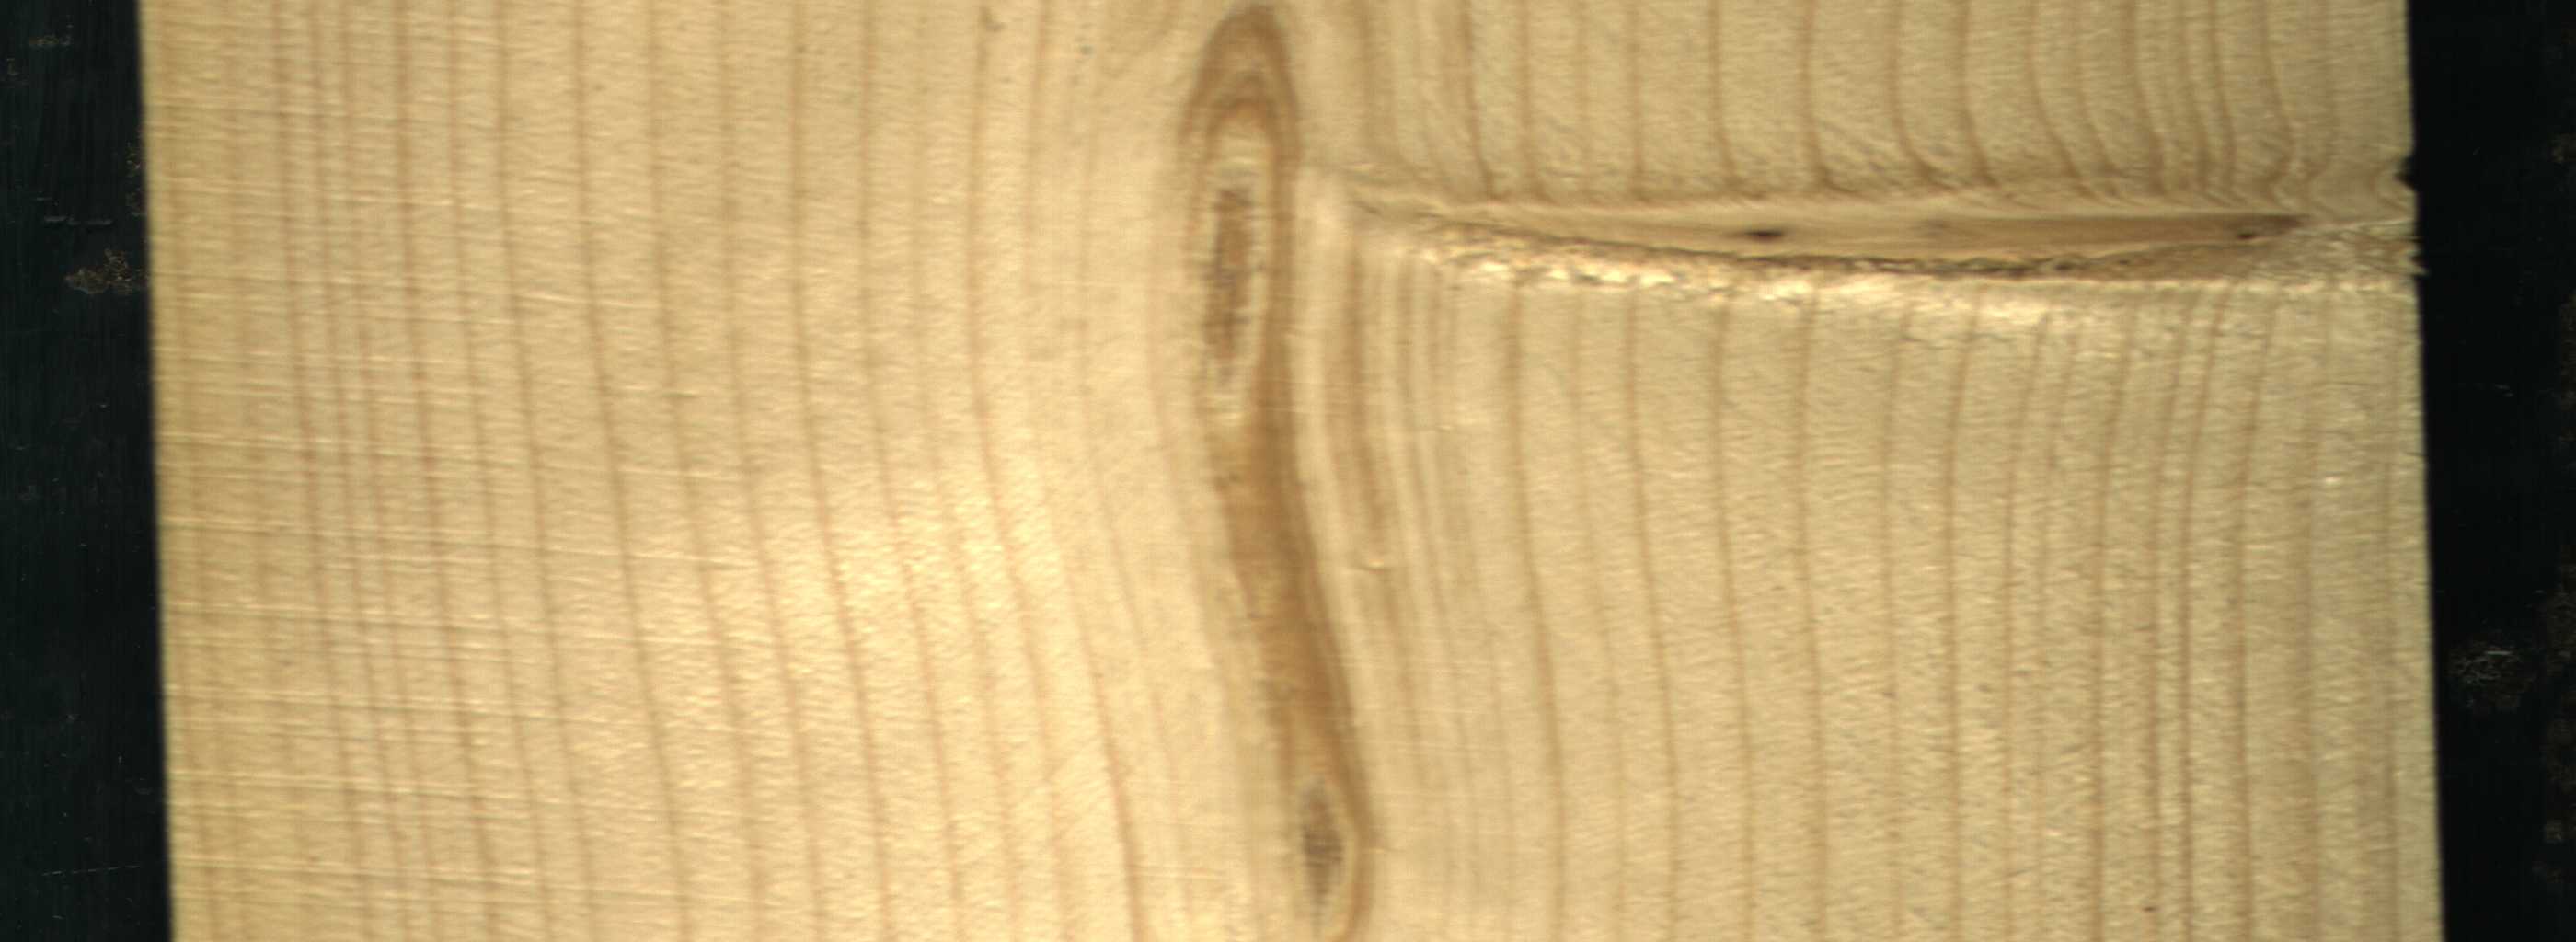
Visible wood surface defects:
Quartzity
Live_Knot